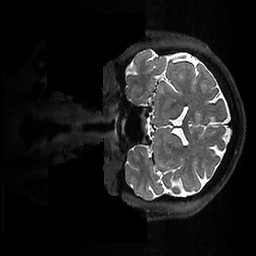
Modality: T2w
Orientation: coronal
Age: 55
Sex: male
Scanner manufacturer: ge
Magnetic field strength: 3 T
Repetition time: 3.202 s
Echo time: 0.05904 s